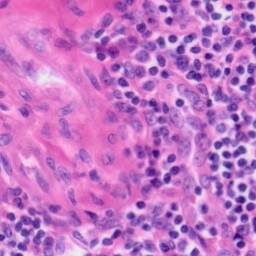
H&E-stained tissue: Tonsil